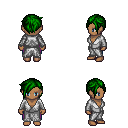
a pixel art fantasy rpg character, female body template, human, dark skin, white robe, magenta pants, green pixie cut hairstyle, four views (front, back, left, right), 2x2 character sprite sheet, small pixel art, hard edges, no anti-aliasing